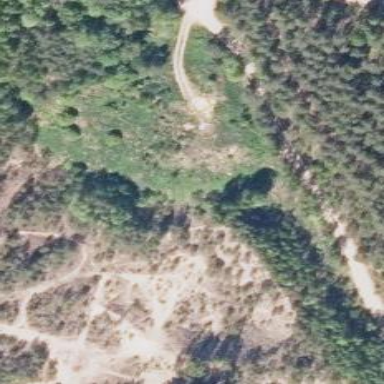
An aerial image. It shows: Quarry area.